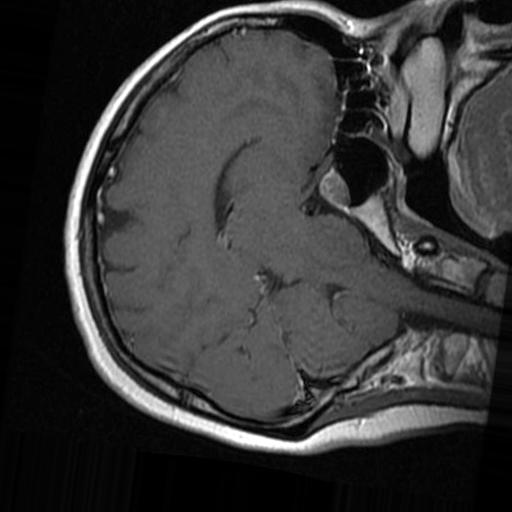
Label: brain_tumor